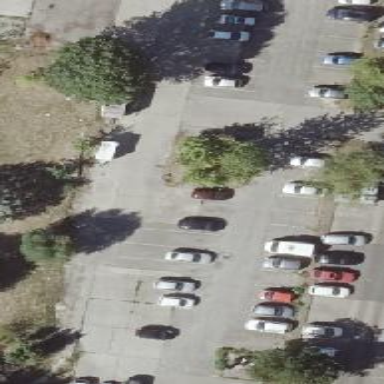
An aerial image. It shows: Parking aisle with concrete surface.